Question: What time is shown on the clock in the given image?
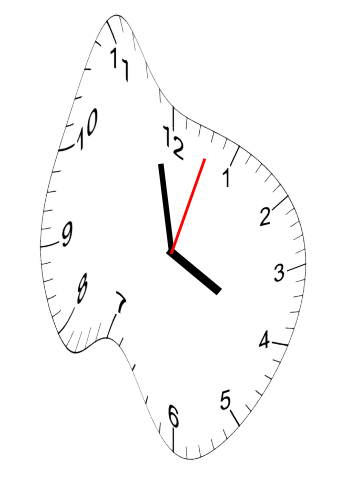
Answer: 03:58:03